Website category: sports
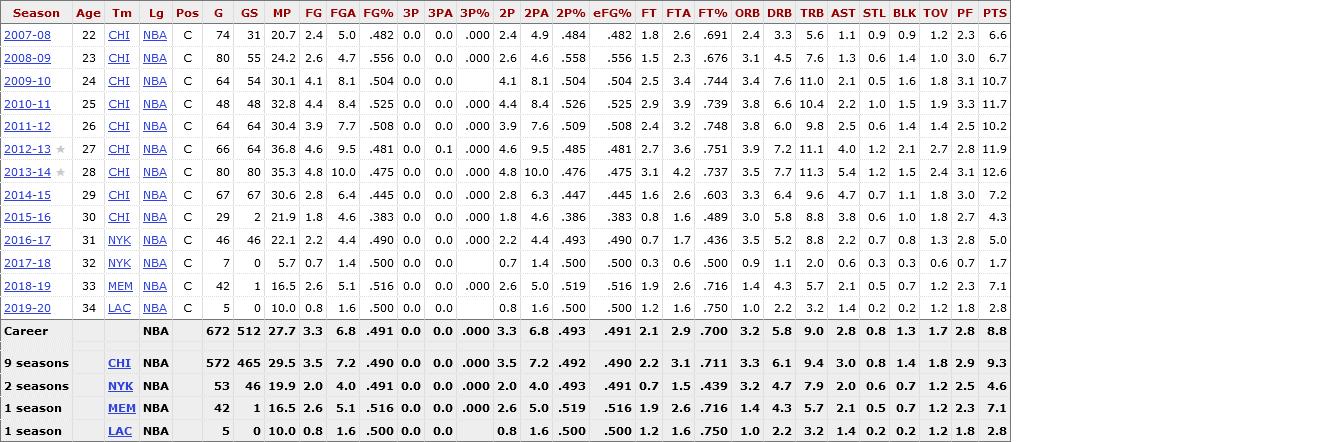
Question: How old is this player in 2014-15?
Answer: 29

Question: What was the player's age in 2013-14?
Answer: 28

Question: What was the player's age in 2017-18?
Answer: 32

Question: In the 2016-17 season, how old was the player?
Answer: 31

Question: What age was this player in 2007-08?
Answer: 22

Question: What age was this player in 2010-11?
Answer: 25

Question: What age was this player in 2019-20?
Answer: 34

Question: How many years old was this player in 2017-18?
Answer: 32

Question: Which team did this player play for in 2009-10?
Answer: CHI

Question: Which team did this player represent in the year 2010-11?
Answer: CHI

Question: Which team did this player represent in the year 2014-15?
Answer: CHI

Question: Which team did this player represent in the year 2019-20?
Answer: LAC

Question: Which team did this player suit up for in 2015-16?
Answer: CHI

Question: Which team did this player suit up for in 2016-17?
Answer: NYK

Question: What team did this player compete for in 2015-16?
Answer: CHI

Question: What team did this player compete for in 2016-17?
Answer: NYK

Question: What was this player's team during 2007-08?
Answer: CHI

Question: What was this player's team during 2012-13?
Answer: CHI

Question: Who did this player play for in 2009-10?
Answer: CHI

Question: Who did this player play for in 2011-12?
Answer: CHI

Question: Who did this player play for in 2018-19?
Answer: MEM

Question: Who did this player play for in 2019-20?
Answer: LAC

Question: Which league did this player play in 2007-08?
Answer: NBA

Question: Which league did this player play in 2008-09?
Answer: NBA

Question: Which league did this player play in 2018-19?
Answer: NBA

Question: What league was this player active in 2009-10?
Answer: NBA

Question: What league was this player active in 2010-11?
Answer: NBA

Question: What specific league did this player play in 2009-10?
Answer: NBA

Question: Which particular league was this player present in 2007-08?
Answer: NBA

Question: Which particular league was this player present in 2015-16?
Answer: NBA

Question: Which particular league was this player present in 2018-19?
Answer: NBA

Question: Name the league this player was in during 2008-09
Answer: NBA

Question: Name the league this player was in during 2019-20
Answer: NBA

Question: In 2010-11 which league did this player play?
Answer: NBA

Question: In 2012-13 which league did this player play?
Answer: NBA

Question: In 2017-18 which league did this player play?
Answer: NBA

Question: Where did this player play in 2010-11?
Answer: NBA

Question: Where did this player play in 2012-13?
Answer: NBA

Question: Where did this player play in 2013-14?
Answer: NBA

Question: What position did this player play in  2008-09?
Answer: C

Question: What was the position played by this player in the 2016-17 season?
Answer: C

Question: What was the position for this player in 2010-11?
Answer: C

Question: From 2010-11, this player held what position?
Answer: C

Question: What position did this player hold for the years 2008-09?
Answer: C

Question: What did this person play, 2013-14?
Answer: C

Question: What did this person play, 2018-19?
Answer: C

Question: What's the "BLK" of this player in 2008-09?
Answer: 1.4

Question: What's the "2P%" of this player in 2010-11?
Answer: .526

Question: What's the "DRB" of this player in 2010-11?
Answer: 6.6

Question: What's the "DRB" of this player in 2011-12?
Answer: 6.0

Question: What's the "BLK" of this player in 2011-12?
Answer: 1.4

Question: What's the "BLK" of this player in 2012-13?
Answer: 2.1

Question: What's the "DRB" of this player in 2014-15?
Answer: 6.4

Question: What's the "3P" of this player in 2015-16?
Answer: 0.0

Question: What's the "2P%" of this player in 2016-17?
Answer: .493

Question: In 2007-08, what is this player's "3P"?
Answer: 0.0

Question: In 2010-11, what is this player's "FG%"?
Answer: .525

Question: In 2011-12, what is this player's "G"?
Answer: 64

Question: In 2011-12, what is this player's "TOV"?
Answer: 1.4

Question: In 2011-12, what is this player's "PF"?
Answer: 2.5

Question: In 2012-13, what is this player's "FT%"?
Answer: .751

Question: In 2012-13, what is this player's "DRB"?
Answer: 7.2

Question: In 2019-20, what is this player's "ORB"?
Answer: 1.0

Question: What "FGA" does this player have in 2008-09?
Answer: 4.7